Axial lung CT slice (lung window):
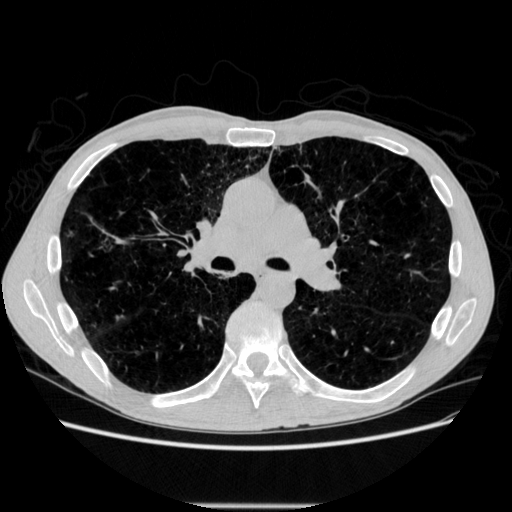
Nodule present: no